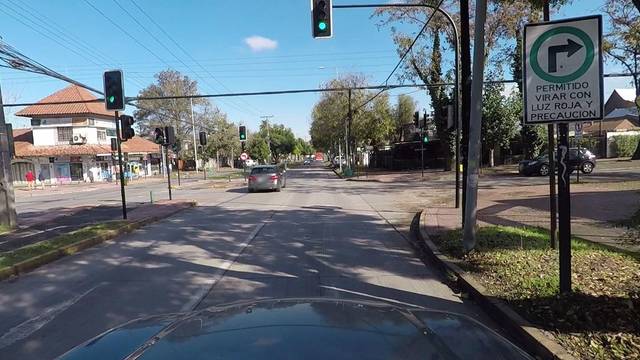
Region: Chile
Coordinates: -33.452, -70.555